【题型】选择题　【知识点】解析几何　【难度】easy
如图，直角坐标系中有4条圆锥曲线 \(C_i\)（\(i = 1, 2, 3, 4\)），其离心率分别为 \(e_i\)。则4条圆锥曲线的离心率的大小关系是（ ）

A. \(e_2 < e_1 < e_4 < e_3\) \quad\quad B. \(e_1 < e_2 < e_3 < e_4\)

C. \(e_2 < e_1 < e_3 < e_4\) \quad\quad D. \(e_1 < e_2 < e_4 < e_3\)
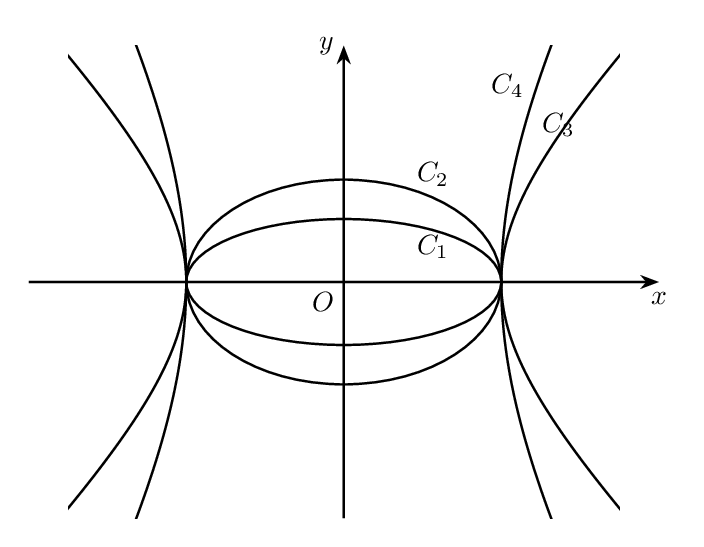
【解答】
【答案】C

【分析】根据双曲线和椭圆的离心率与图形的关系即可判断。

【详解】根据双曲线离心率大于1，椭圆离心率在 \((0,1)\) 之间，则 \(e_3,e_4\) 都大于 \(e_1,e_2\)，

根据椭圆越接近圆，则其离心率越接近0，故 \(e_2 < e_1\)，

根据双曲线开合程度越大，则离心率越大，故 \(e_4 > e_3\)，

综上 \(e_2 < e_1 < e_3 < e_4\)，

故选：C。